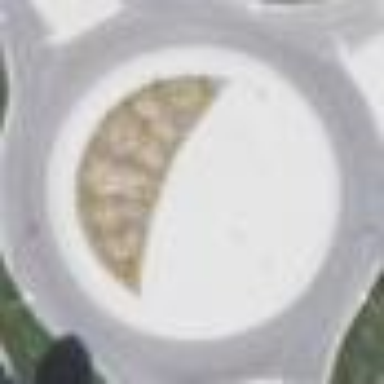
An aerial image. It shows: Secondary road made of asphalt leading to roundabout.